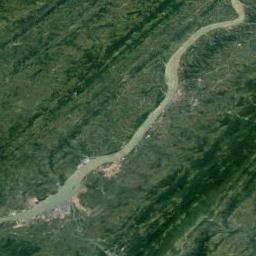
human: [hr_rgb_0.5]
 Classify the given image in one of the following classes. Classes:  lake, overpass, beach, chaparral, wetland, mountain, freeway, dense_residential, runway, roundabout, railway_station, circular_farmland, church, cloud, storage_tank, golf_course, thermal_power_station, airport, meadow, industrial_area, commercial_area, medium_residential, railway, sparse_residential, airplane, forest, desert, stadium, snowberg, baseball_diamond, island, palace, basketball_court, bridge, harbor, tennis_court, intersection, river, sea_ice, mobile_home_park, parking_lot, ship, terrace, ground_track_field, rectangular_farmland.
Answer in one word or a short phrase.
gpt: river